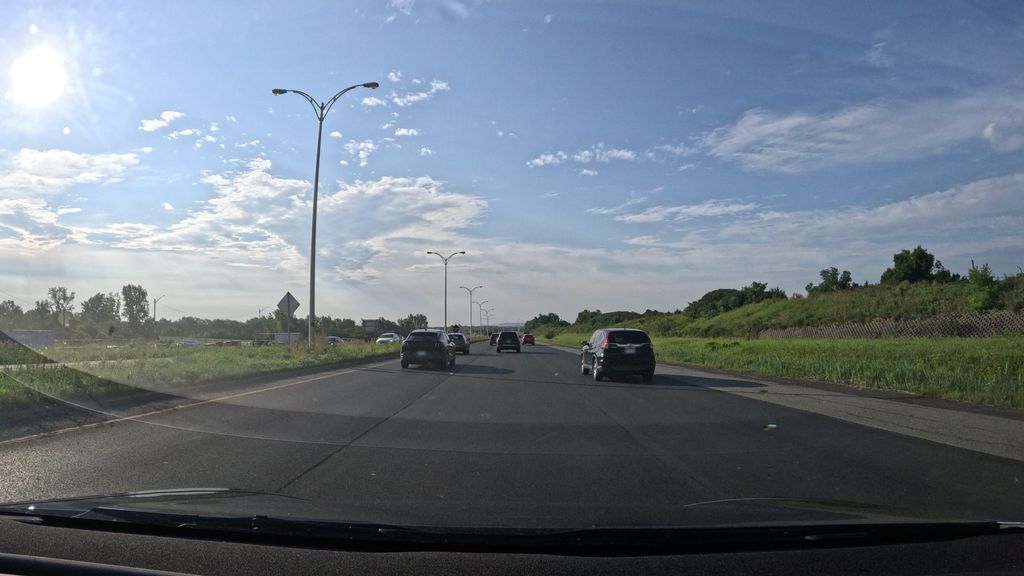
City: montreal